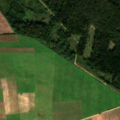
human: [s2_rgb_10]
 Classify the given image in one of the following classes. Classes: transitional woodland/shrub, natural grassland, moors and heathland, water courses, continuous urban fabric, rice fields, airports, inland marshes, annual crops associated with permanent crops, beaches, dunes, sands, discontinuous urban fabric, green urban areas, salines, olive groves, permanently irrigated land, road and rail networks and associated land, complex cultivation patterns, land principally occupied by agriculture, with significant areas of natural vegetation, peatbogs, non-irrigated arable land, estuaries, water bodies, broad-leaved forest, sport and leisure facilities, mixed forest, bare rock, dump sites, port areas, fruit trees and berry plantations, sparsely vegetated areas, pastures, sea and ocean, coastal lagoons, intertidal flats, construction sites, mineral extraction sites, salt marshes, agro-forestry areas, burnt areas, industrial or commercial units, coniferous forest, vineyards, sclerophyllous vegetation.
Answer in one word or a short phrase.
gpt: non-irrigated arable land, pastures, coniferous forest, mixed forest